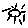
Label: sun